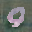
Label: 9